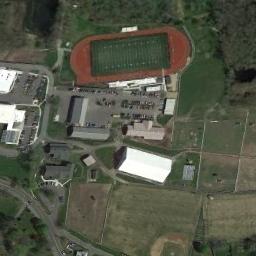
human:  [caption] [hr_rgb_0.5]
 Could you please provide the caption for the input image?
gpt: Track and field are next to buildings, Parking lots and bare land .

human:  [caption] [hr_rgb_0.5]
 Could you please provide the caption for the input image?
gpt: Many buildings are near the ground track field .

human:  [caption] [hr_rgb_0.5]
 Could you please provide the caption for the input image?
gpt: The ground track field with a gridiron is next to a parking lot .

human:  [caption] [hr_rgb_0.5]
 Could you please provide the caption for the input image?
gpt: The shape of the track is almost rectangular .

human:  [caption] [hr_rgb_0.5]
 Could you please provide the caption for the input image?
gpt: There are green lawns and a parking lot beside the ground track field .